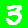
Digit: 3